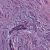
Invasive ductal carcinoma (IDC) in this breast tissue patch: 1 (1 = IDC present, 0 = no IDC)